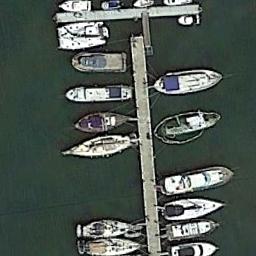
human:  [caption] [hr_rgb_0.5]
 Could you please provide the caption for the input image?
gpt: The harbor has some neatly docked boats and the color of the waters is green .

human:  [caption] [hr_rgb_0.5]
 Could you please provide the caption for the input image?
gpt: There are some yachts neatly arranged on the sea side of the harbor .

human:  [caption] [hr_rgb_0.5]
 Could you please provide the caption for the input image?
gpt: Next to the harbor is a road .

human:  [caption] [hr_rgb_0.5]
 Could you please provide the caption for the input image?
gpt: A lot of ships are in the harbor .

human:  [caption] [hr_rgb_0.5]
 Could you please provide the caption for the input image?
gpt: There are some ships at the harbor .